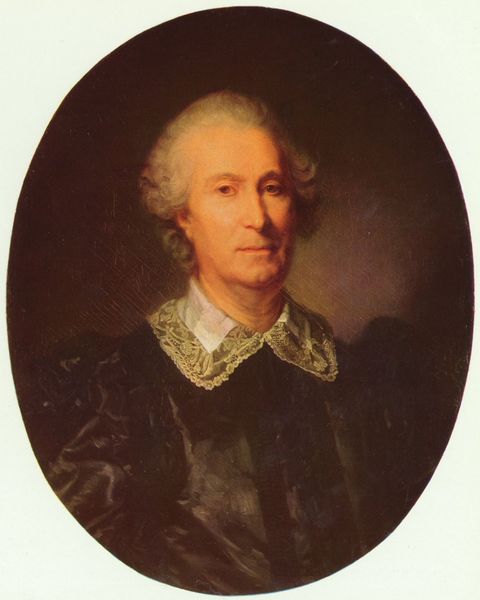
Titel: Porträt des Randon de Boisset
Künstler: Jean-Baptiste Greuze
Standort: Budapest
Institution: Szépmüvészeti Múzeum
Schlagwörter: dunkel, gemälde, haut, mann, schatten, umhang, weiß, grün, ocker, braun, frankreich, frisur, grau, haar, hintergrund, lampe, licht, mund, nase, ohr, orange, schwarz, stirn, blick, beige, malerei, alt, hemd, wand, augen, falten, gesicht, inkarnat, kleidung, kragen, mensch, rahmen, samt, spitze, ärmel, bildnis, hals, herr, portrait, porträt, auge, gewand, gold, haare, mantel, reich, stickerei, adel, innen, augenbrauen, brustbild, bruststück, en face, front, frontal, kinn, lippen, locke, locken, ohren, puffärmel, rouge, seide, oval, rund, perücke, lächeln, wangen, mauer, kahl, beleuchtung, kaiser, könig, falte, polster, grübchen, büste, glanz, robe, glänzend, edel, rüsche, rüschen, wange, augenbraue, gespalten, make up, rousseau, alter, medaillon, portait, herrscher, fürst, älter, geheimratsecken, halbglatze, kurz, dunke, frontalansicht, schattenwurf, oberteil, wams, prinz, backe, adelig, spitzenkragen, männerportrait, lich, schmallippig, lichtschein, taft, gewellt, perrücke, voltaire, ellipse, spanier, schulterpolster, gelockt, flaten, rott, geheimratsecke, herrenbildnis, geheimratseccke, 1750